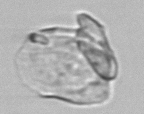
Label: detritus_transparent